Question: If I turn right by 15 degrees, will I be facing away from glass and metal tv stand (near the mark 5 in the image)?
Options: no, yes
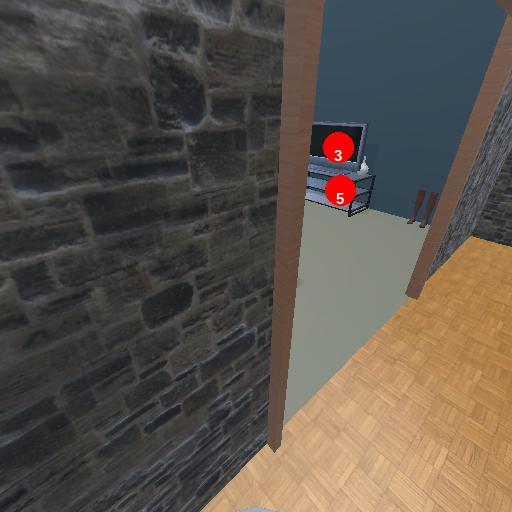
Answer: no